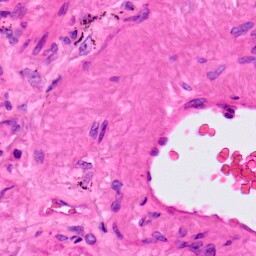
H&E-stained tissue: Lung